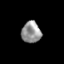
Tissue: skin
Cell type: Epithelial cells
Senescence score: 0.2517
Nuclear area (px): 405
Mean DAPI intensity: 148.205